Aerial crown-view tile of a tropical tree (Barro Colorado Island, Panama), acquired 20250317:
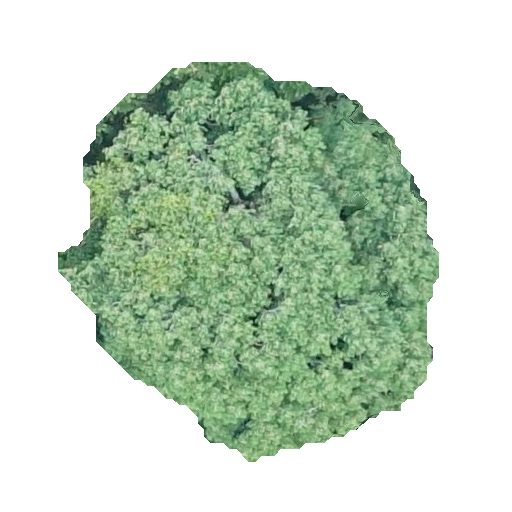
Species: Jacaranda copaia
GBIF accepted scientific name: Jacaranda copaia
Crown area: 161.55 m²